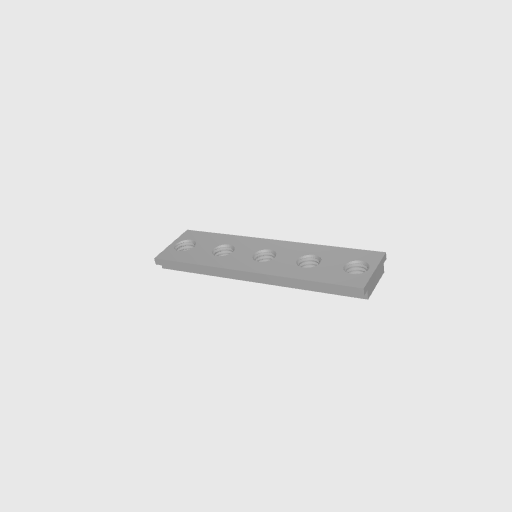
Part: GoRAILNut5H